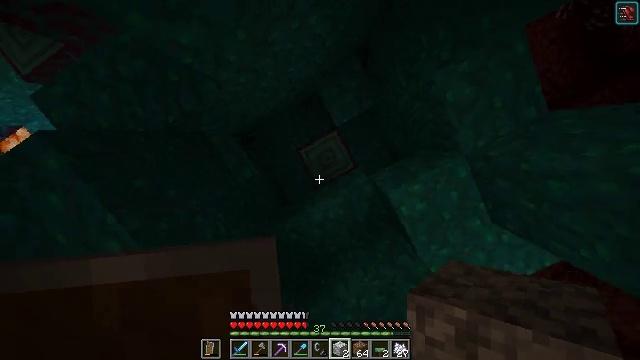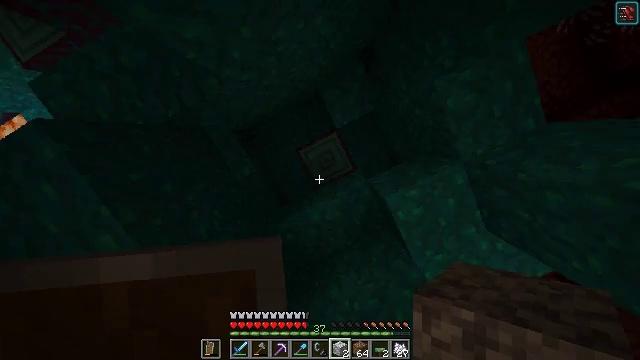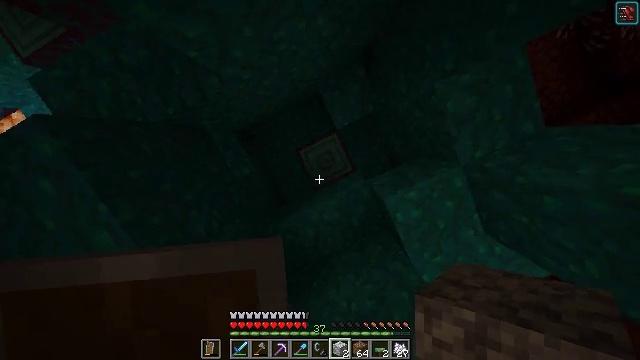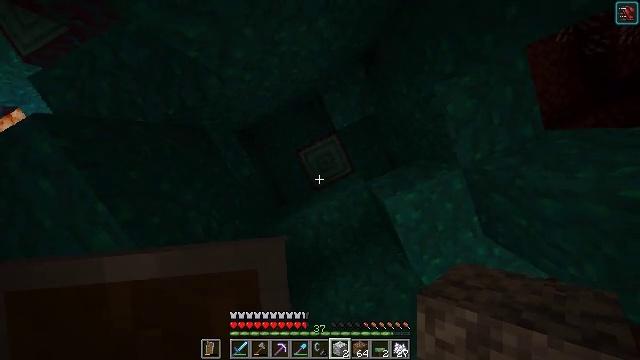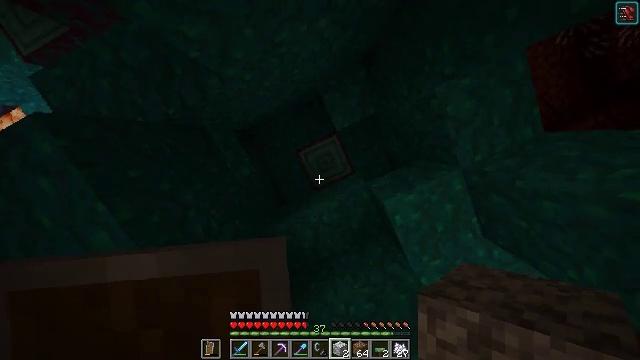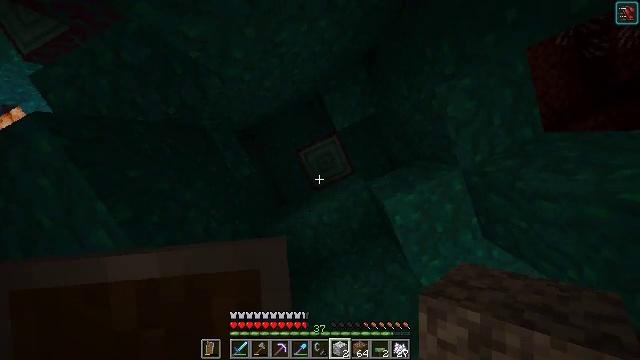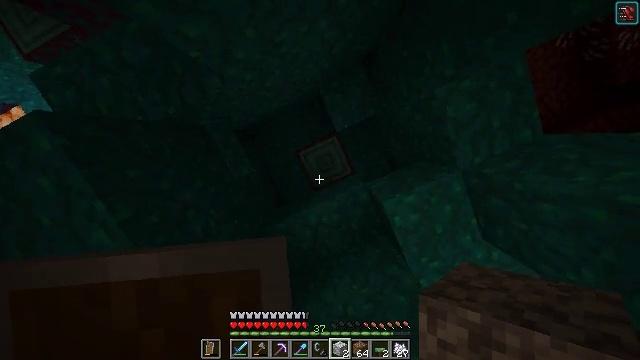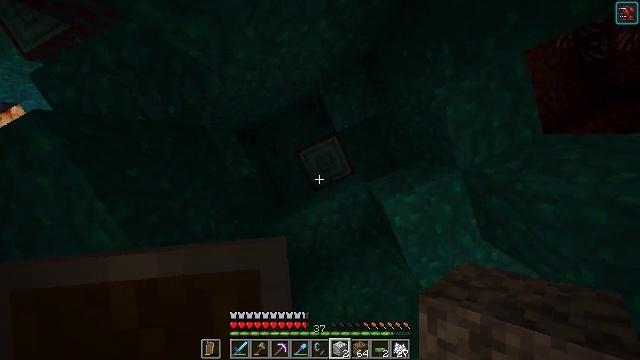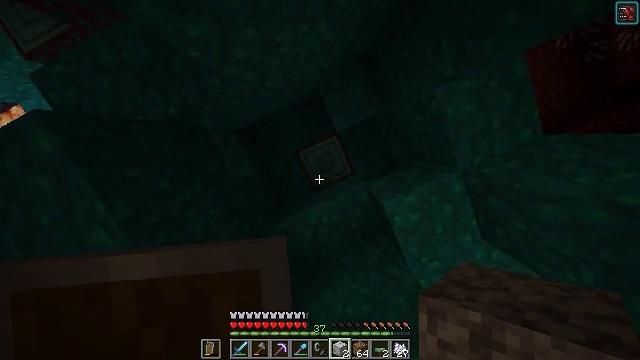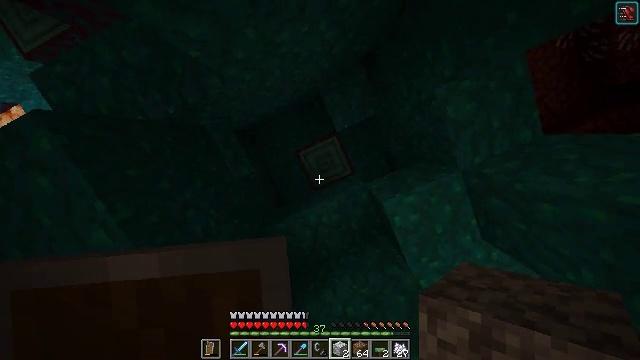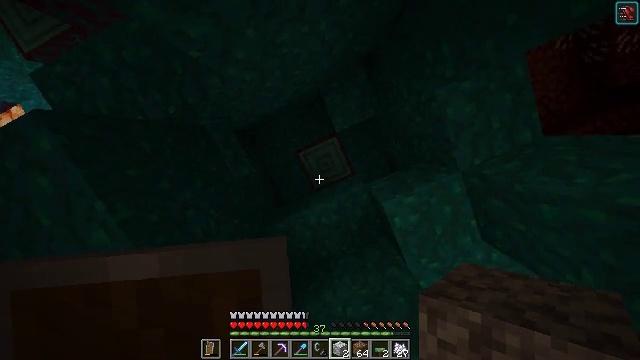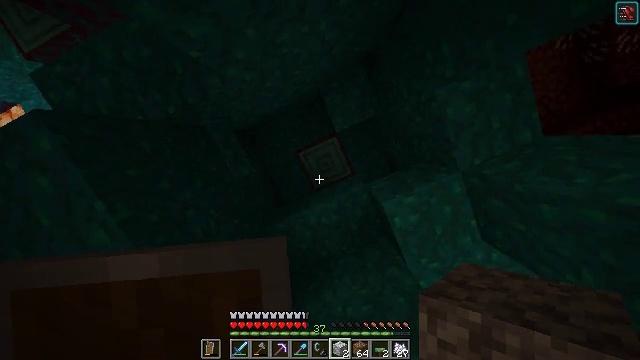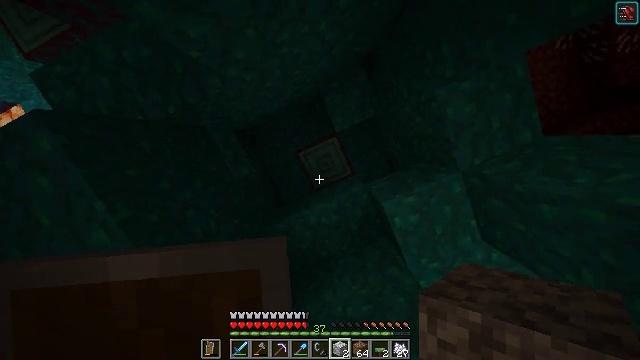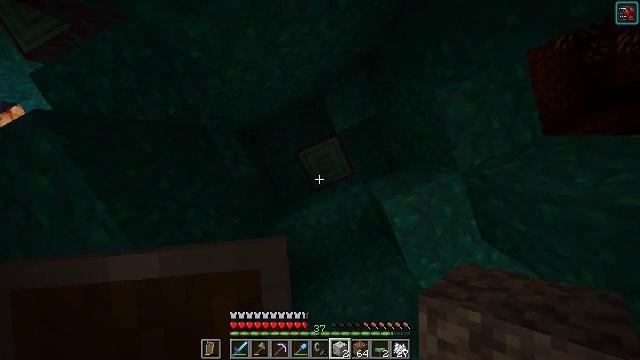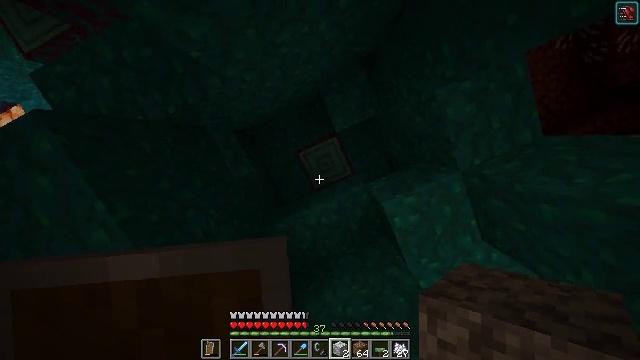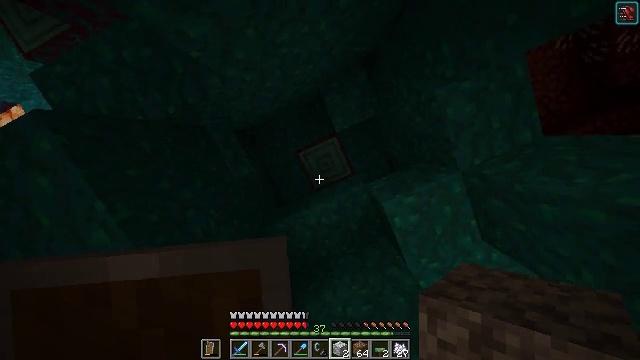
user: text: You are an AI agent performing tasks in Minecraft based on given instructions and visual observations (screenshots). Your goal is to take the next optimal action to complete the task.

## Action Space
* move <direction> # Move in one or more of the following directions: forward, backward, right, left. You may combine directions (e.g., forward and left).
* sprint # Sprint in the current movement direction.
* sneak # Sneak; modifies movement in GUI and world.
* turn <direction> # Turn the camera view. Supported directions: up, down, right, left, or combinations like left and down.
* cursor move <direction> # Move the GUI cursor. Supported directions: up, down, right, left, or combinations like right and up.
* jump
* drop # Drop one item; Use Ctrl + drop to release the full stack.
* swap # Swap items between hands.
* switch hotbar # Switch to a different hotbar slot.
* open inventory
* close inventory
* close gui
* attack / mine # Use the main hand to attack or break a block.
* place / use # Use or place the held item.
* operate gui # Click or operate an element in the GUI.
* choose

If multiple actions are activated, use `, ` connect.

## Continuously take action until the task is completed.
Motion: motion action
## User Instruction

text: Gather warped stem with an axe.
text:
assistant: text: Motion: turn right
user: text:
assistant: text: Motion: no_op
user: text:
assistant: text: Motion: no_op
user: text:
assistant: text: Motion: no_op
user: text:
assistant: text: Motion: no_op
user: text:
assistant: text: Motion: no_op
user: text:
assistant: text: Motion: no_op
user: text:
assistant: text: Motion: no_op
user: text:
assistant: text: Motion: no_op
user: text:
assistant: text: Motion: no_op
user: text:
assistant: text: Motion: no_op
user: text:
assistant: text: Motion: no_op
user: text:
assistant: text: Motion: no_op
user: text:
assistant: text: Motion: no_op
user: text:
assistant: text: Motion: no_op
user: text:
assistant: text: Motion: no_op
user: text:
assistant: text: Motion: turn left and up
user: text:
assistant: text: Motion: turn left and up
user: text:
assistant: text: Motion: turn left and up
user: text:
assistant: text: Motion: turn left and up
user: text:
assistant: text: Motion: no_op
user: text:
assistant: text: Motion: no_op
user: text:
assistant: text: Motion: turn right
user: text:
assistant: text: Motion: turn right and down
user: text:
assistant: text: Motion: turn down
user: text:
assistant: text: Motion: turn down
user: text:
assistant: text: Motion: no_op
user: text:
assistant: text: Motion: no_op
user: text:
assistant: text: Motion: no_op
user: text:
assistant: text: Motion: no_op